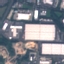
Land use / land cover class: Industrial